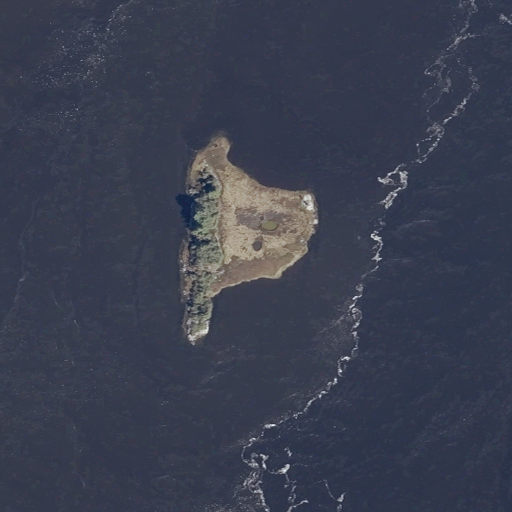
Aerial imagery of island in Maine named Ram Island containing open water, herbaceous wetlands, and grassland